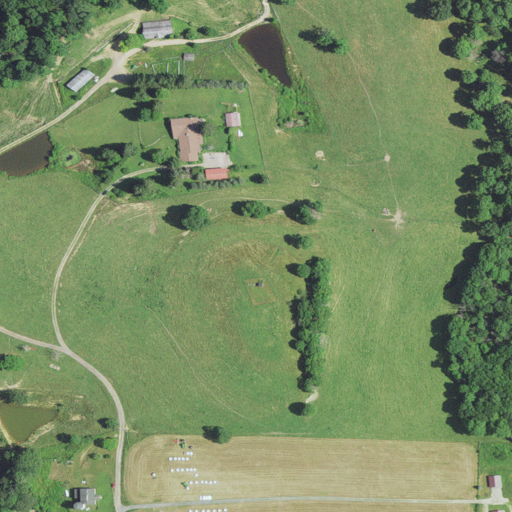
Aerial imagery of mountain in West Virginia named Tanner Knob containing pasture, deciduous forest, open development, low intensity development, mixed forest, barren land, and medium intensity development